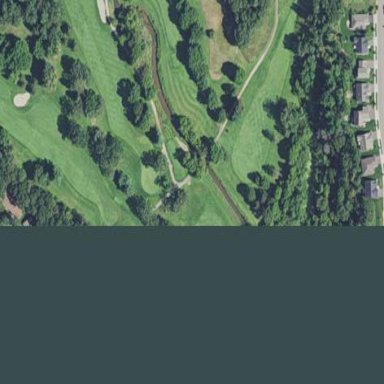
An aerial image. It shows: Area with grass used as rough in golf course.